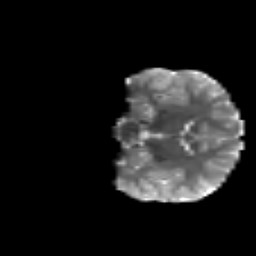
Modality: T2w
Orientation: coronal
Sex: female
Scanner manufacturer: siemens
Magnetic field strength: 3 T
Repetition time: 5 s
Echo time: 0.071 s